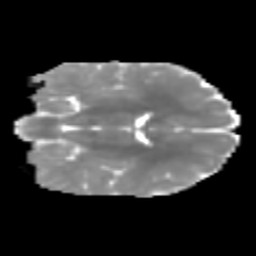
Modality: MD
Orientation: coronal
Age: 7
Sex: male
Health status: healthy